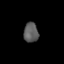
Tissue: lung
Cell type: Others
Senescence score: 0.2114
Nuclear area (px): 287
Mean DAPI intensity: 90.829